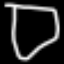
Label: square